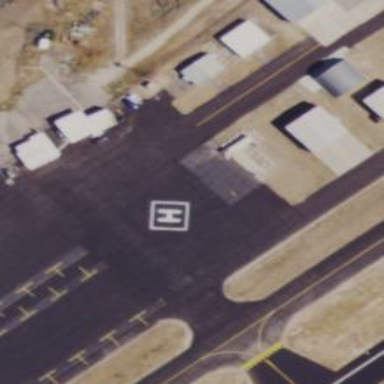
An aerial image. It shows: Image showing helipad at airport.